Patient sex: M
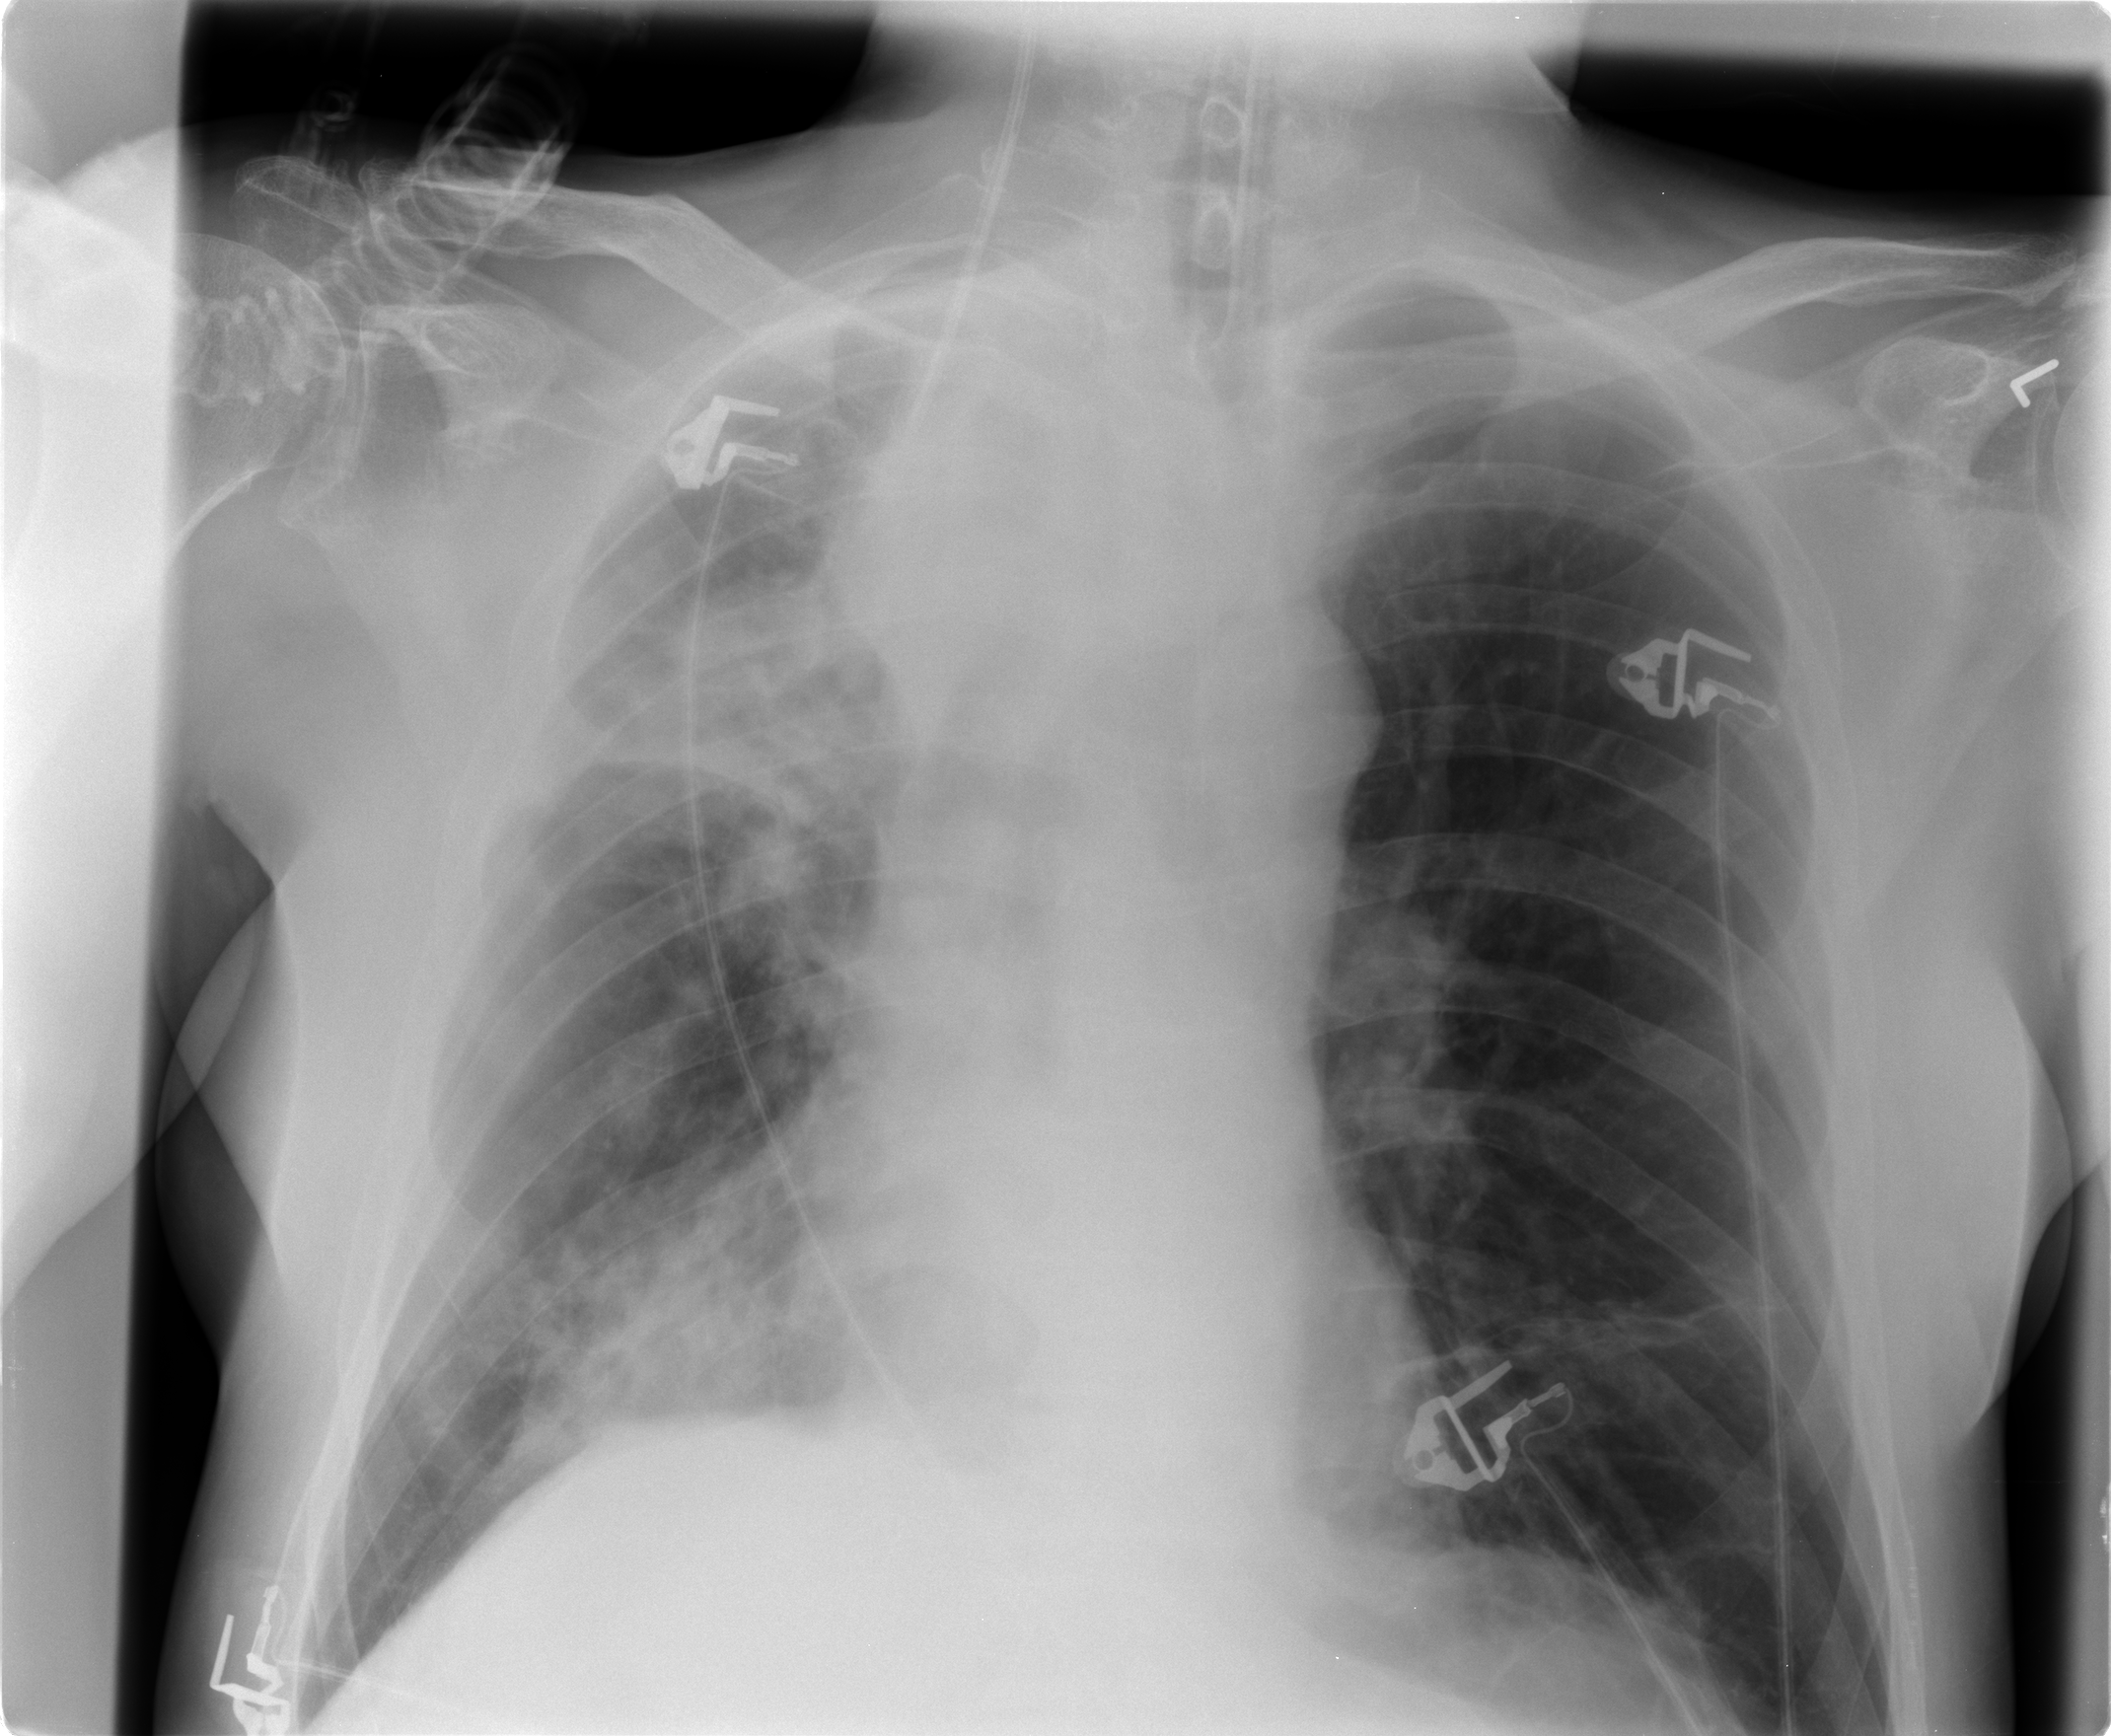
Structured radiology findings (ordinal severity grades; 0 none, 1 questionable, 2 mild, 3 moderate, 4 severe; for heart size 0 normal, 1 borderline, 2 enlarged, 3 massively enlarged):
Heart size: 0
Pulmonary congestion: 0
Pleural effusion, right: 0
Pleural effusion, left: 0
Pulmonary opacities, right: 2
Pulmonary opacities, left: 0
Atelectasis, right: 3
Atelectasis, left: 2